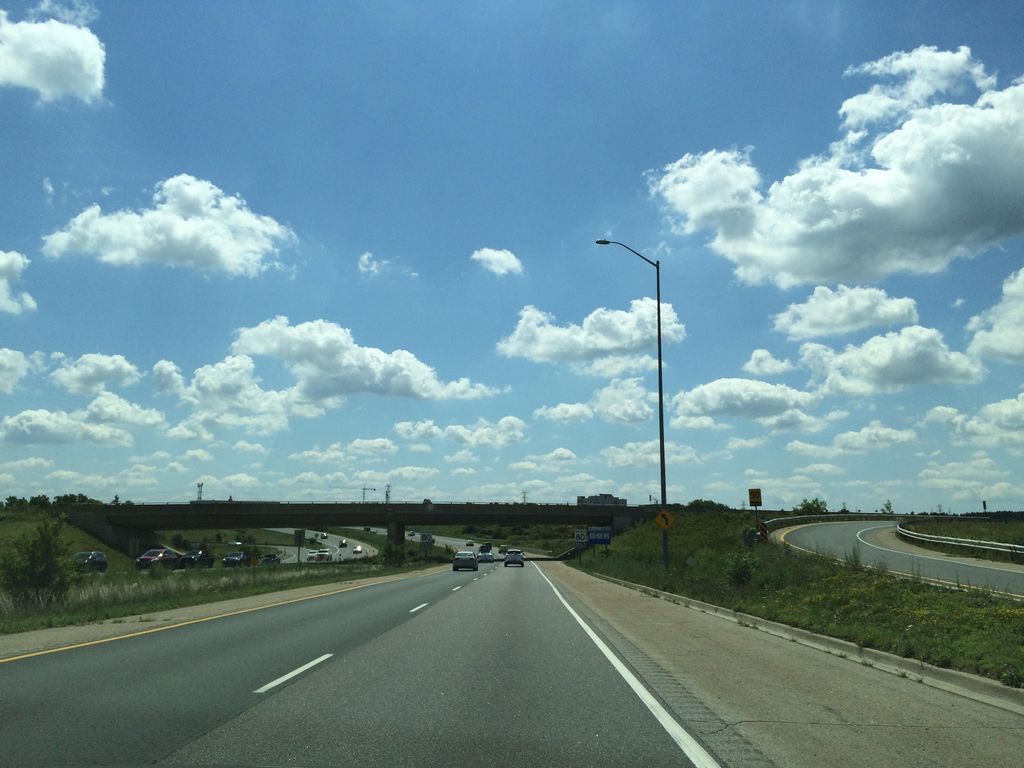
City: hamilton